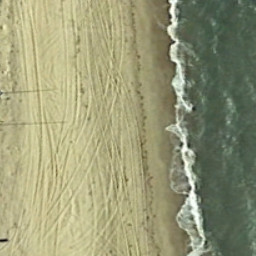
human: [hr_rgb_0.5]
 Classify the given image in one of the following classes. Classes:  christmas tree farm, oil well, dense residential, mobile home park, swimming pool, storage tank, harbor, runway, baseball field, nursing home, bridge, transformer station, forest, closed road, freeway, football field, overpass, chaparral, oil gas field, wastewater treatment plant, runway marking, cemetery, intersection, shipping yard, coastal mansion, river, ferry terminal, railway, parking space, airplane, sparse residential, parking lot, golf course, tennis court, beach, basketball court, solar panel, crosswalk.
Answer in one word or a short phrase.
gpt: beach